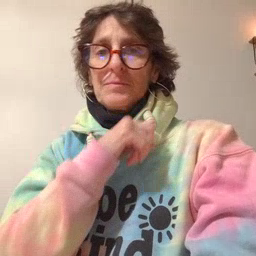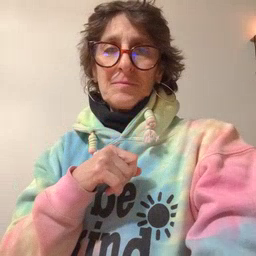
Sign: cereal